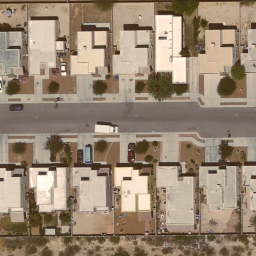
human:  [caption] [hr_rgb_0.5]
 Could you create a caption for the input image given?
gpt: It is a dense residential area with lots of houses arranged neatly and a road goes through them .

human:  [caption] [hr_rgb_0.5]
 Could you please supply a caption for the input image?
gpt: There are lots of houses arranged neatly and a road goes through them .

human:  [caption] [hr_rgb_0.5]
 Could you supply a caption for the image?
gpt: This is a dense residential area .

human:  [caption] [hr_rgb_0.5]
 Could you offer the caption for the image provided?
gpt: Lots of houses arranged neatly and a road goes through them .

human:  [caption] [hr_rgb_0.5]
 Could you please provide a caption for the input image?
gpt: Lots of houses arranged neatly .